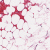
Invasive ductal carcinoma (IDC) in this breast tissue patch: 0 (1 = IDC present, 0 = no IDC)